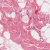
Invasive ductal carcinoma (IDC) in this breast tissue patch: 0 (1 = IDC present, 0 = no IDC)